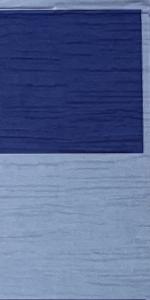
Label: Empty